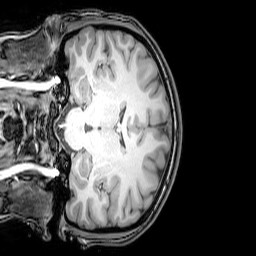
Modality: T1w
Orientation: coronal
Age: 23
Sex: female
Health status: healthy
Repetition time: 0.081 s
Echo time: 0.037 s